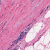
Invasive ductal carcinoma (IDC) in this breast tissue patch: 0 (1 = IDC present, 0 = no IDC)